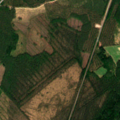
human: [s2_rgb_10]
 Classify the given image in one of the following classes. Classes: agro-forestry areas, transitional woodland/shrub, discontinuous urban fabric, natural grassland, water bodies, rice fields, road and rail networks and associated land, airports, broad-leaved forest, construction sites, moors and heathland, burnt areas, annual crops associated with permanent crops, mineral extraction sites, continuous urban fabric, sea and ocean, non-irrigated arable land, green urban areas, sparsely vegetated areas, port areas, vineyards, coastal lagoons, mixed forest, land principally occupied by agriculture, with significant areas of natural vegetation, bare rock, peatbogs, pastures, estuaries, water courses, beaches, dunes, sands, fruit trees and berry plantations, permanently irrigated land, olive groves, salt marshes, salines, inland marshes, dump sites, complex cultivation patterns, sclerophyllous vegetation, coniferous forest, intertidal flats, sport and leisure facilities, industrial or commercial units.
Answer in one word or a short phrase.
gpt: land principally occupied by agriculture, with significant areas of natural vegetation, coniferous forest, transitional woodland/shrub, peatbogs